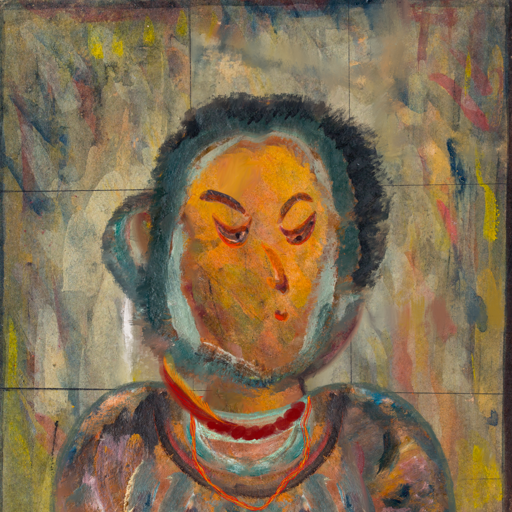
Background: GypsyMother, Head And Neck Side: Gypsy_Mother, Face Side: Hypocrite, Bust: Boggyland, Hair Side: Boggyland, Head Accessory: Blank, Second Necklace: Gypsy_Mother_2, Necklace: Pipe, Baby: Blank